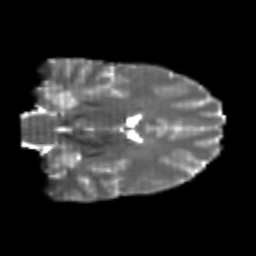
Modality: T2w
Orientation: coronal
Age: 21
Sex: male
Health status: healthy
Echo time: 0.074 s